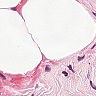
Metastatic tissue present: no